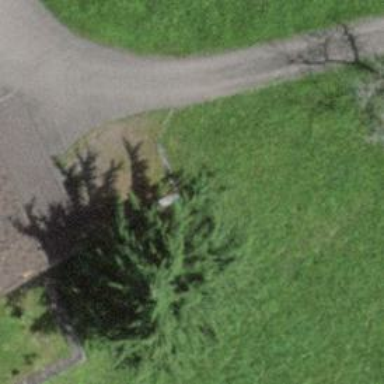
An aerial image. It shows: Needle-leaved tree in natural setting.